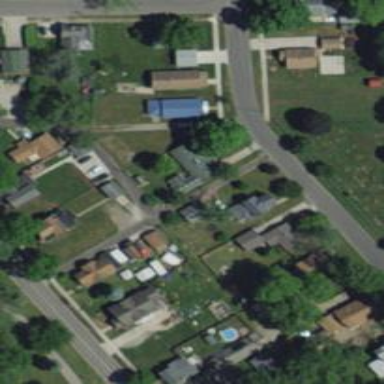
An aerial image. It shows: Alley classified as service road.